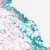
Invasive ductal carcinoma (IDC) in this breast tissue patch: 0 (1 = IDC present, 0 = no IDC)